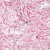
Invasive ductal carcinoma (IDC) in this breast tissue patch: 0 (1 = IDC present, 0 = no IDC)